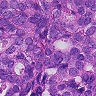
Metastatic tissue present: yes